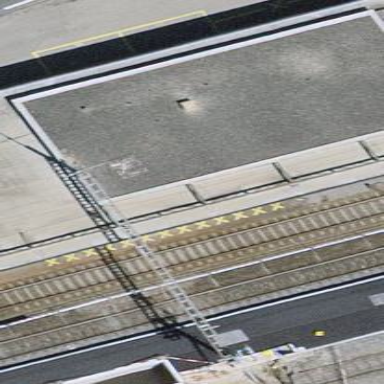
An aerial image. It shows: Train station building.